Interaction volume radius: 5 \u00c5
Interaction volume height: 15 \u00c5
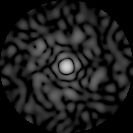
Disorder parameter: 0.8788